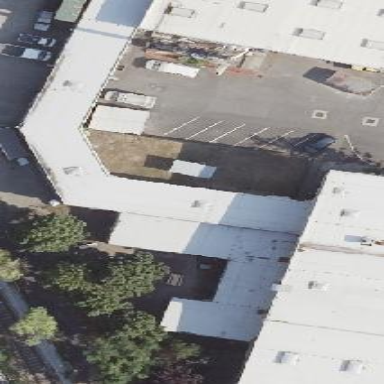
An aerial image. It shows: Commercial building.